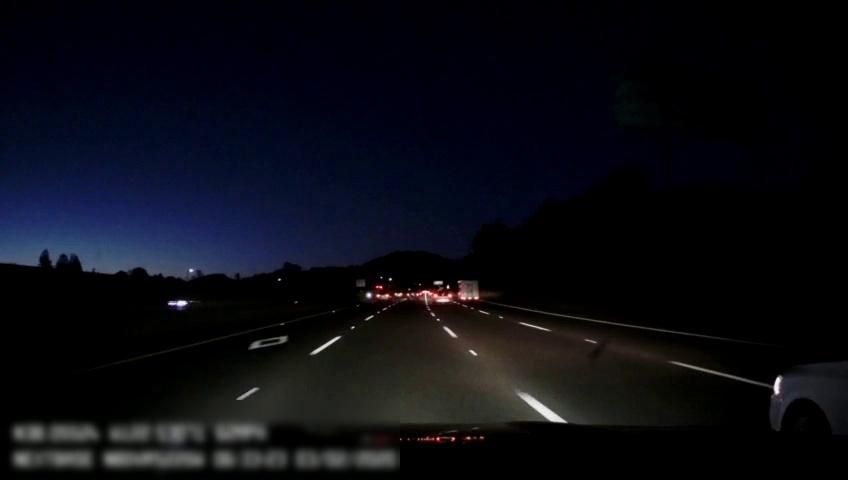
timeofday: Night
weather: Other
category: Drivable Space
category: Vehicles | Car
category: Vehicles | Car
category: Vehicles | Car
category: Vehicles | Other LV
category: Vehicles | SUV
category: Lanes | Alternate Lane
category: Lanes | Current Lane
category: Lanes | Current Lane
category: Lanes | Alternate Lane
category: Lanes | Alternate Lane